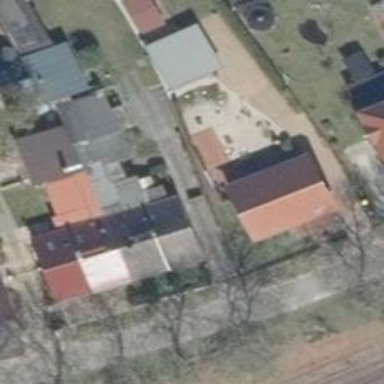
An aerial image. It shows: Semidetached house.